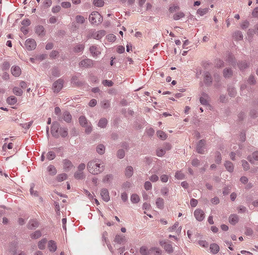
Tumor epithelial tissue: yes
Tumor-associated stroma tissue: yes
Normal tissue: no